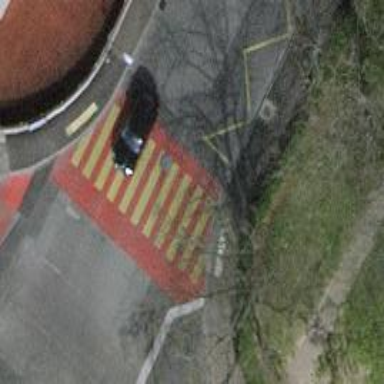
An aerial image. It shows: Marked crossing with zebra stripes on the road.